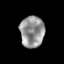
Tissue: prostate
Cell type: T cells
Senescence score: 0.3607
Nuclear area (px): 742
Mean DAPI intensity: 148.992